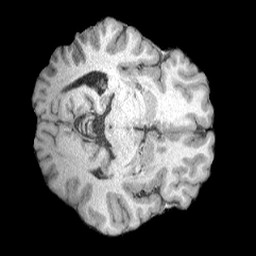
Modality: T1w
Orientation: axial
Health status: healthy